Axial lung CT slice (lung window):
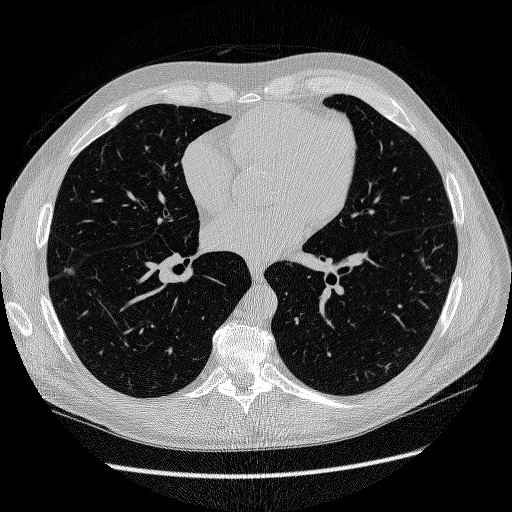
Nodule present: no